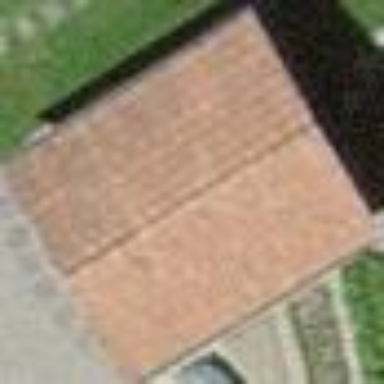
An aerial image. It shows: Shed building.